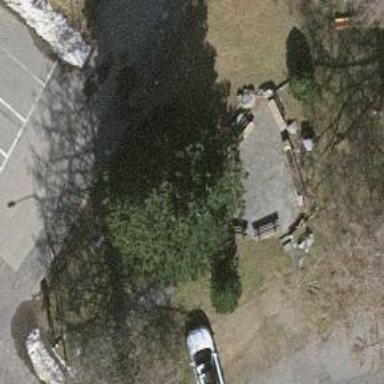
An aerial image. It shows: Bench.